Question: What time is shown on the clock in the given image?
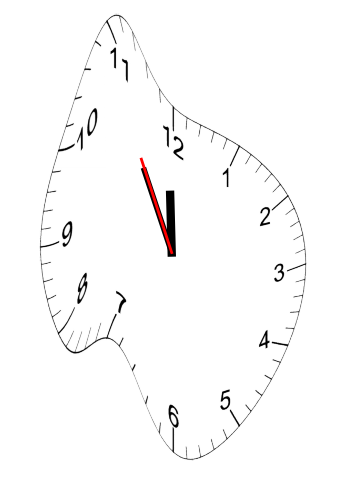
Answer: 11:54:55